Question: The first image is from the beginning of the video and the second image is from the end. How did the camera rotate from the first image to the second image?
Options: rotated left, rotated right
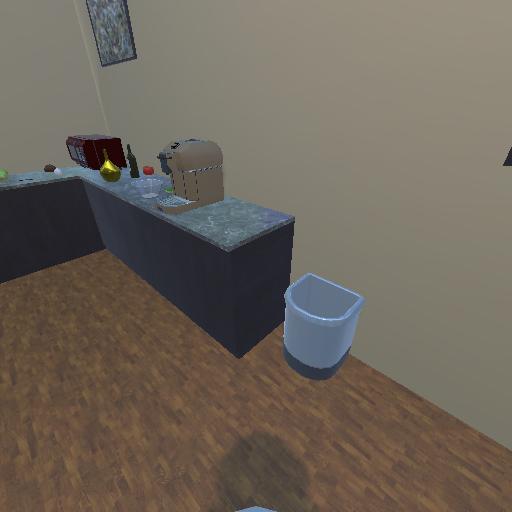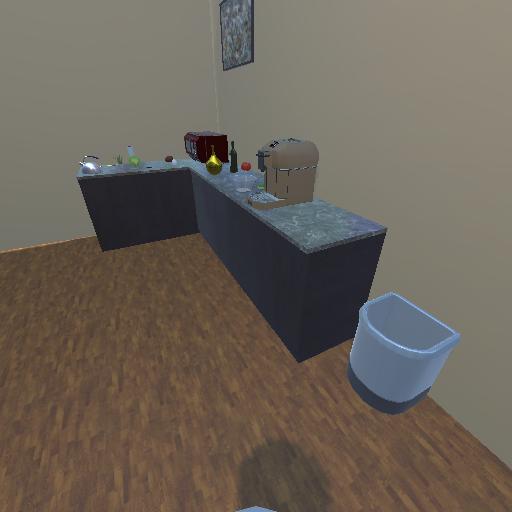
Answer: rotated left